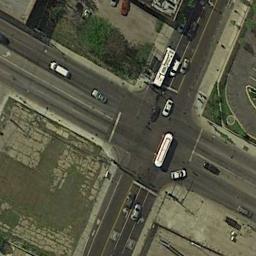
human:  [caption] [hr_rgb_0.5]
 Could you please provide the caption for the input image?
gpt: An intersection with normal traffic is between some clearings .

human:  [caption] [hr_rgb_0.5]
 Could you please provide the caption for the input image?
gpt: There are a few cars at the intersection .

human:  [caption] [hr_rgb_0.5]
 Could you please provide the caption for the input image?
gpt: There is a green belt next to the intersection .

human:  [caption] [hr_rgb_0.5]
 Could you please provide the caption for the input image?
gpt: There are several vehicles on the road at the intersection, A building and a large lawn around the intersection, And many cars parked in the open space near the intersection .

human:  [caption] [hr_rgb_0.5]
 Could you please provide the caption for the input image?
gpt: There are some cars at the intersection .